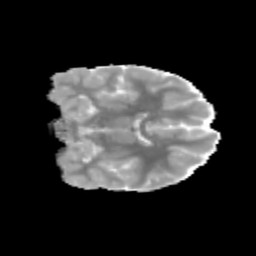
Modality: MD
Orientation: coronal
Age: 10
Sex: male
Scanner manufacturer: siemens
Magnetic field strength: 3 T
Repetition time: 3.8 s
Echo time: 0.07 s